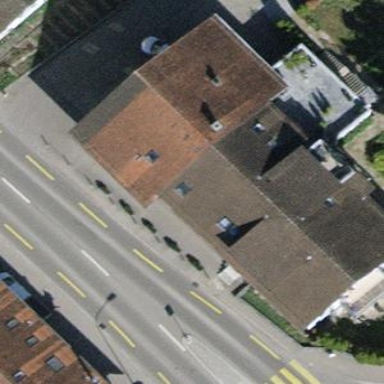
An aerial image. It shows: Building.